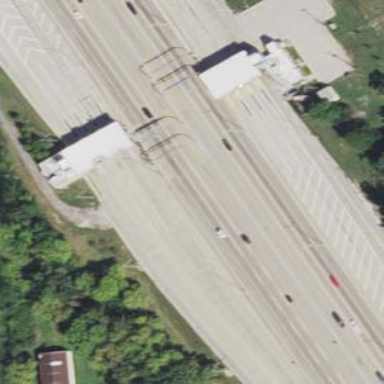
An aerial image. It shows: Toll gantry on the road.